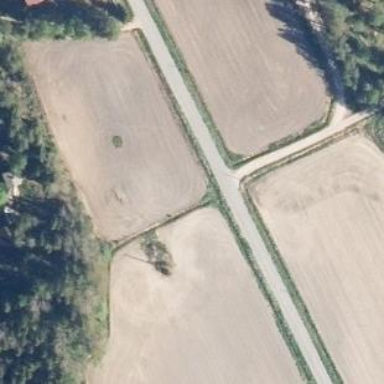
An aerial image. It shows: Tertiary road.